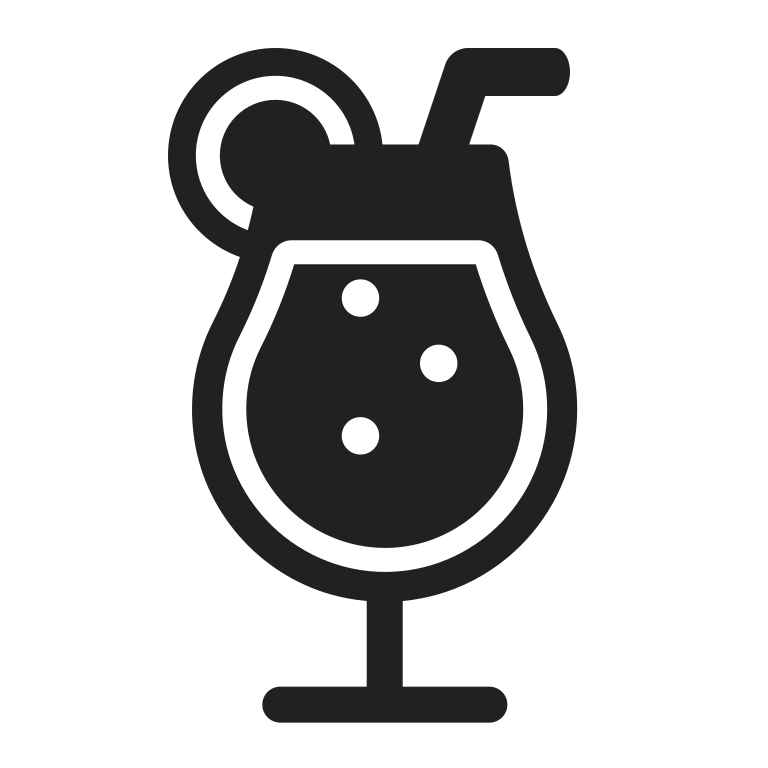
tropical drink high contrast